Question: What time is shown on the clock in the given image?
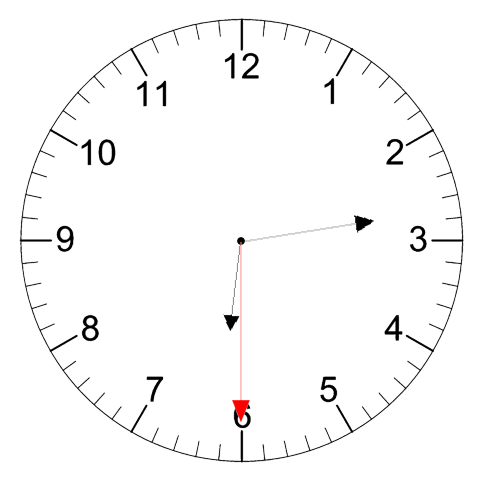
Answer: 06:13:30